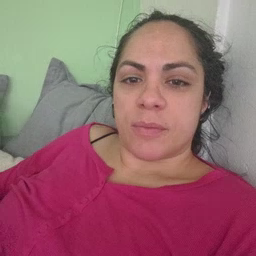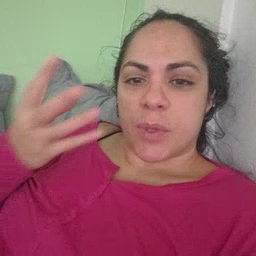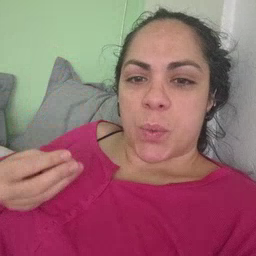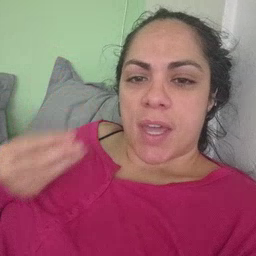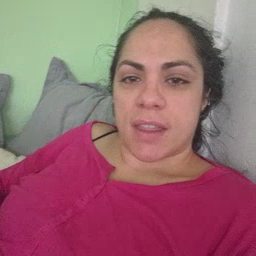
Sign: wet